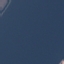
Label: SeaLake